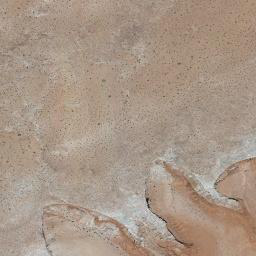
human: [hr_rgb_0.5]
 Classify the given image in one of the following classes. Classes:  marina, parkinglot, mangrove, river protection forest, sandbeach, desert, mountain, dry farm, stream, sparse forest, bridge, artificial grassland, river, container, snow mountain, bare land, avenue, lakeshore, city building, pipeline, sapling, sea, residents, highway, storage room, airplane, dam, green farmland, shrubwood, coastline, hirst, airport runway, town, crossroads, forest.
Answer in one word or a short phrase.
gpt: desert